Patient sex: M
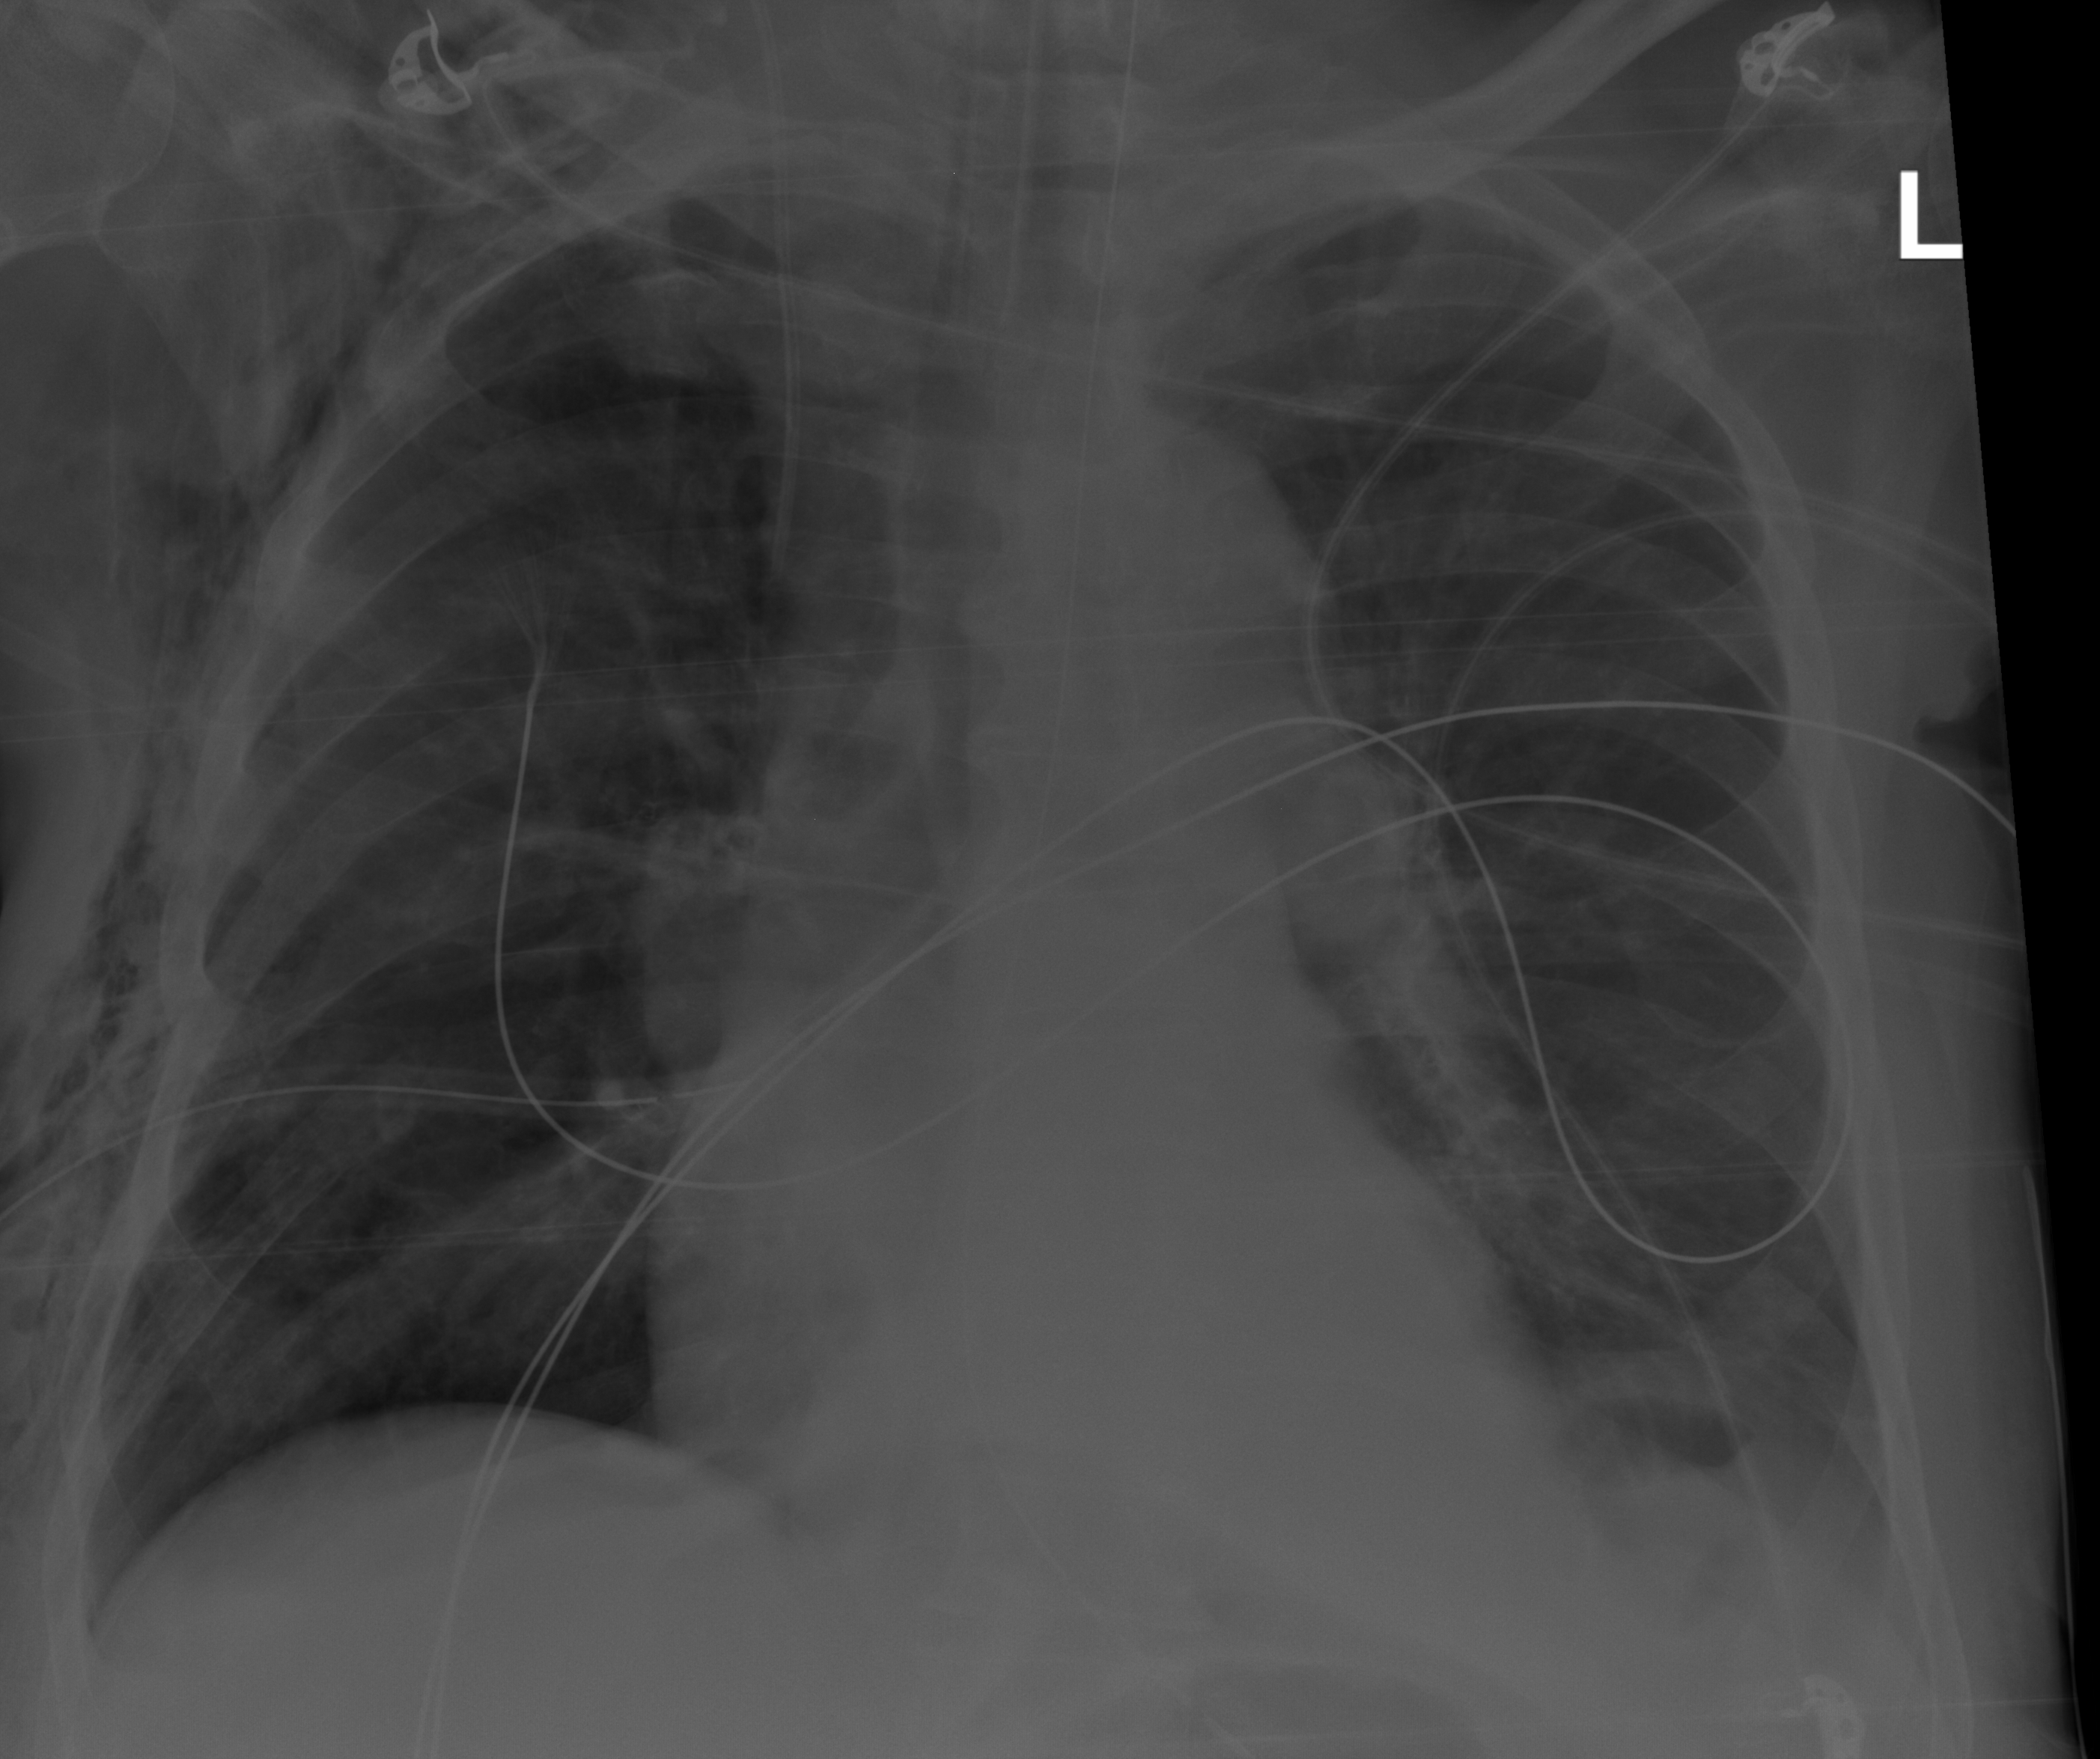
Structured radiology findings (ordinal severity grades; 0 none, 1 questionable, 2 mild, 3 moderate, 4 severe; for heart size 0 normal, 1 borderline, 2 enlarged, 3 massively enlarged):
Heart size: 0
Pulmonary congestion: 0
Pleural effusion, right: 0
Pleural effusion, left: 2
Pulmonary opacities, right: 0
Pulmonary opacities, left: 0
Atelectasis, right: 0
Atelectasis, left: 2